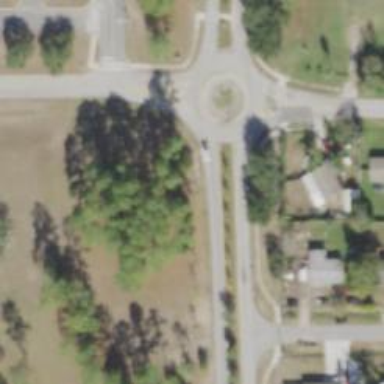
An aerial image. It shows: Tertiary road leading to roundabout.